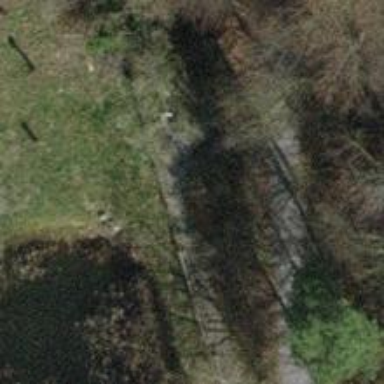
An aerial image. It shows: Brown bench in the vicinity.